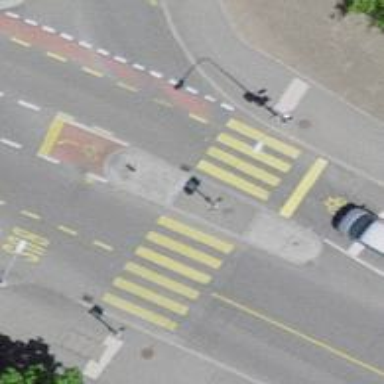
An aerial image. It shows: Bollard barrier.